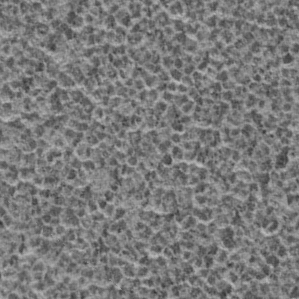
Label: frost